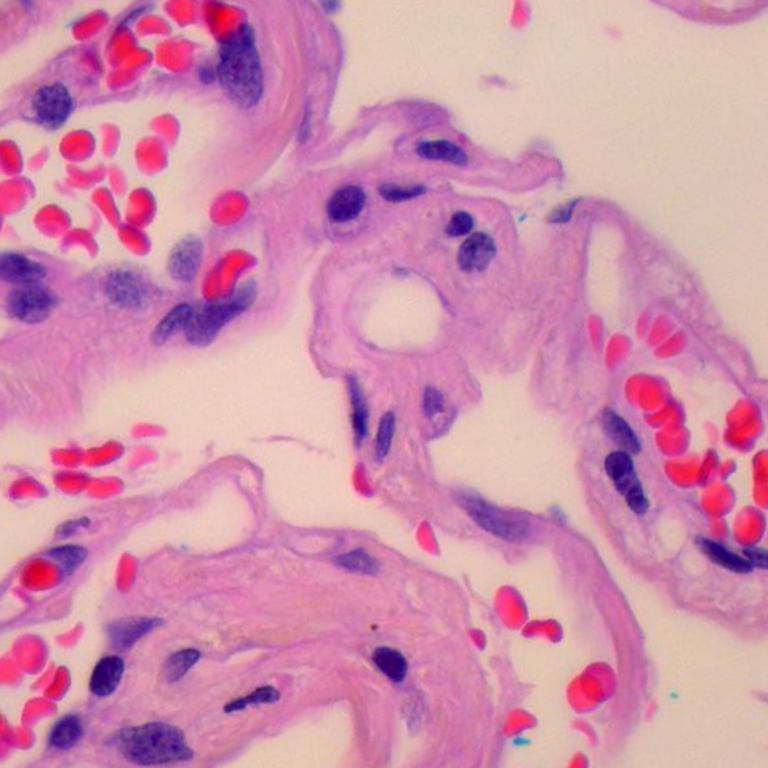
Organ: lung
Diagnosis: benign